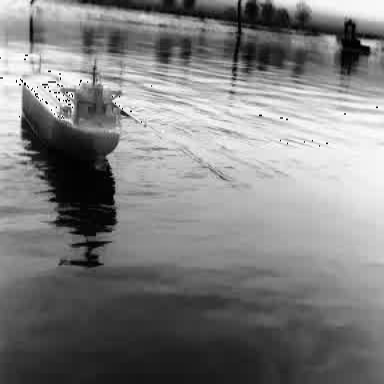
There is a liner in the infrared image.